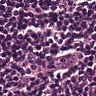
Metastatic tissue present: no